Question: I have one image in a row and a text next to that image. I want the row to expand fully and image takes as its size, then remain full area should be taken by Container.
Here is my code snippet:
'''
Row(
children: <Widget>[
Container(
margin: EdgeInsets.fromLTRB(10, 50, 10, 8),
decoration: BoxDecoration(
color: Colors.white,
boxShadow: [
BoxShadow(
color: Color.fromARGB(100, 0, 0, 0),
blurRadius: 5,
),
],
),
child: Row(
mainAxisSize: MainAxisSize.max,
children: <Widget>[
Column(children: <Widget>[
Image.asset(
'assets/card.png',
height: 62,
width: 62,
fit: BoxFit.cover,
)
]),
Container(
child: Text("Hello world"),
)
],
),
),
],
),
'''
I want it like this:

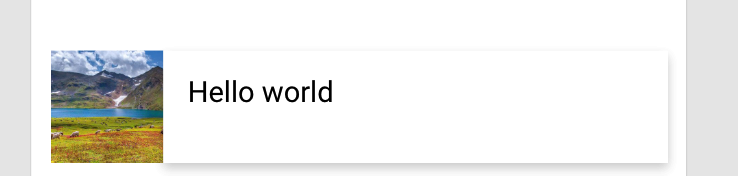
Answer: I recommend you to start building layouts only with 'Row' and 'Column' not to get confusing. I often build layouts as follows.
1. Layout objects(eg. Text, Image) only with Row and Column. And Set mainAxisAlignment and crossAxisAlignment property in Row and Column.
2. Set styles with Padding or Align, Expanded etc. You can also use Container.
3. Decorate in addition.
<URL>
<URL>
I hope you this will help you.
example code:
'''
Widget buildCard() {
return Container(
margin: EdgeInsets.all(10.0),
decoration: BoxDecoration(
color: Colors.white,
boxShadow: [
BoxShadow(
color: Color.fromARGB(100, 0, 0, 0),
blurRadius: 5,
),
],
),
child: Row(
crossAxisAlignment: CrossAxisAlignment.start,
children: <Widget>[
Image.asset(
'assets/card.png',
height: 62,
width: 62,
fit: BoxFit.cover,
),
Padding(
padding: const EdgeInsets.only(top: 12.0, left: 12.0),
child: Text(
"Hello world",
style: TextStyle(
fontWeight: FontWeight.w500,
letterSpacing: 0.8,
),
),
)
],
),
);
}
'''